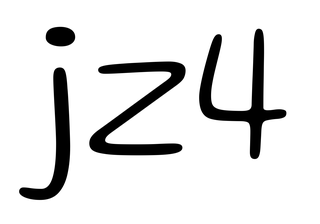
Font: Gluten_ExtraLight